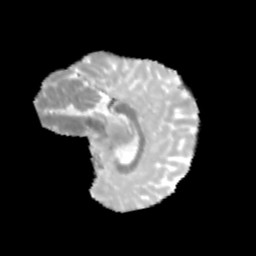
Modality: MD
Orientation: sagittal
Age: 12
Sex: female
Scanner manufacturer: siemens
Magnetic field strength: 3 T
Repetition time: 3.8 s
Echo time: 0.07 s